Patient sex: F
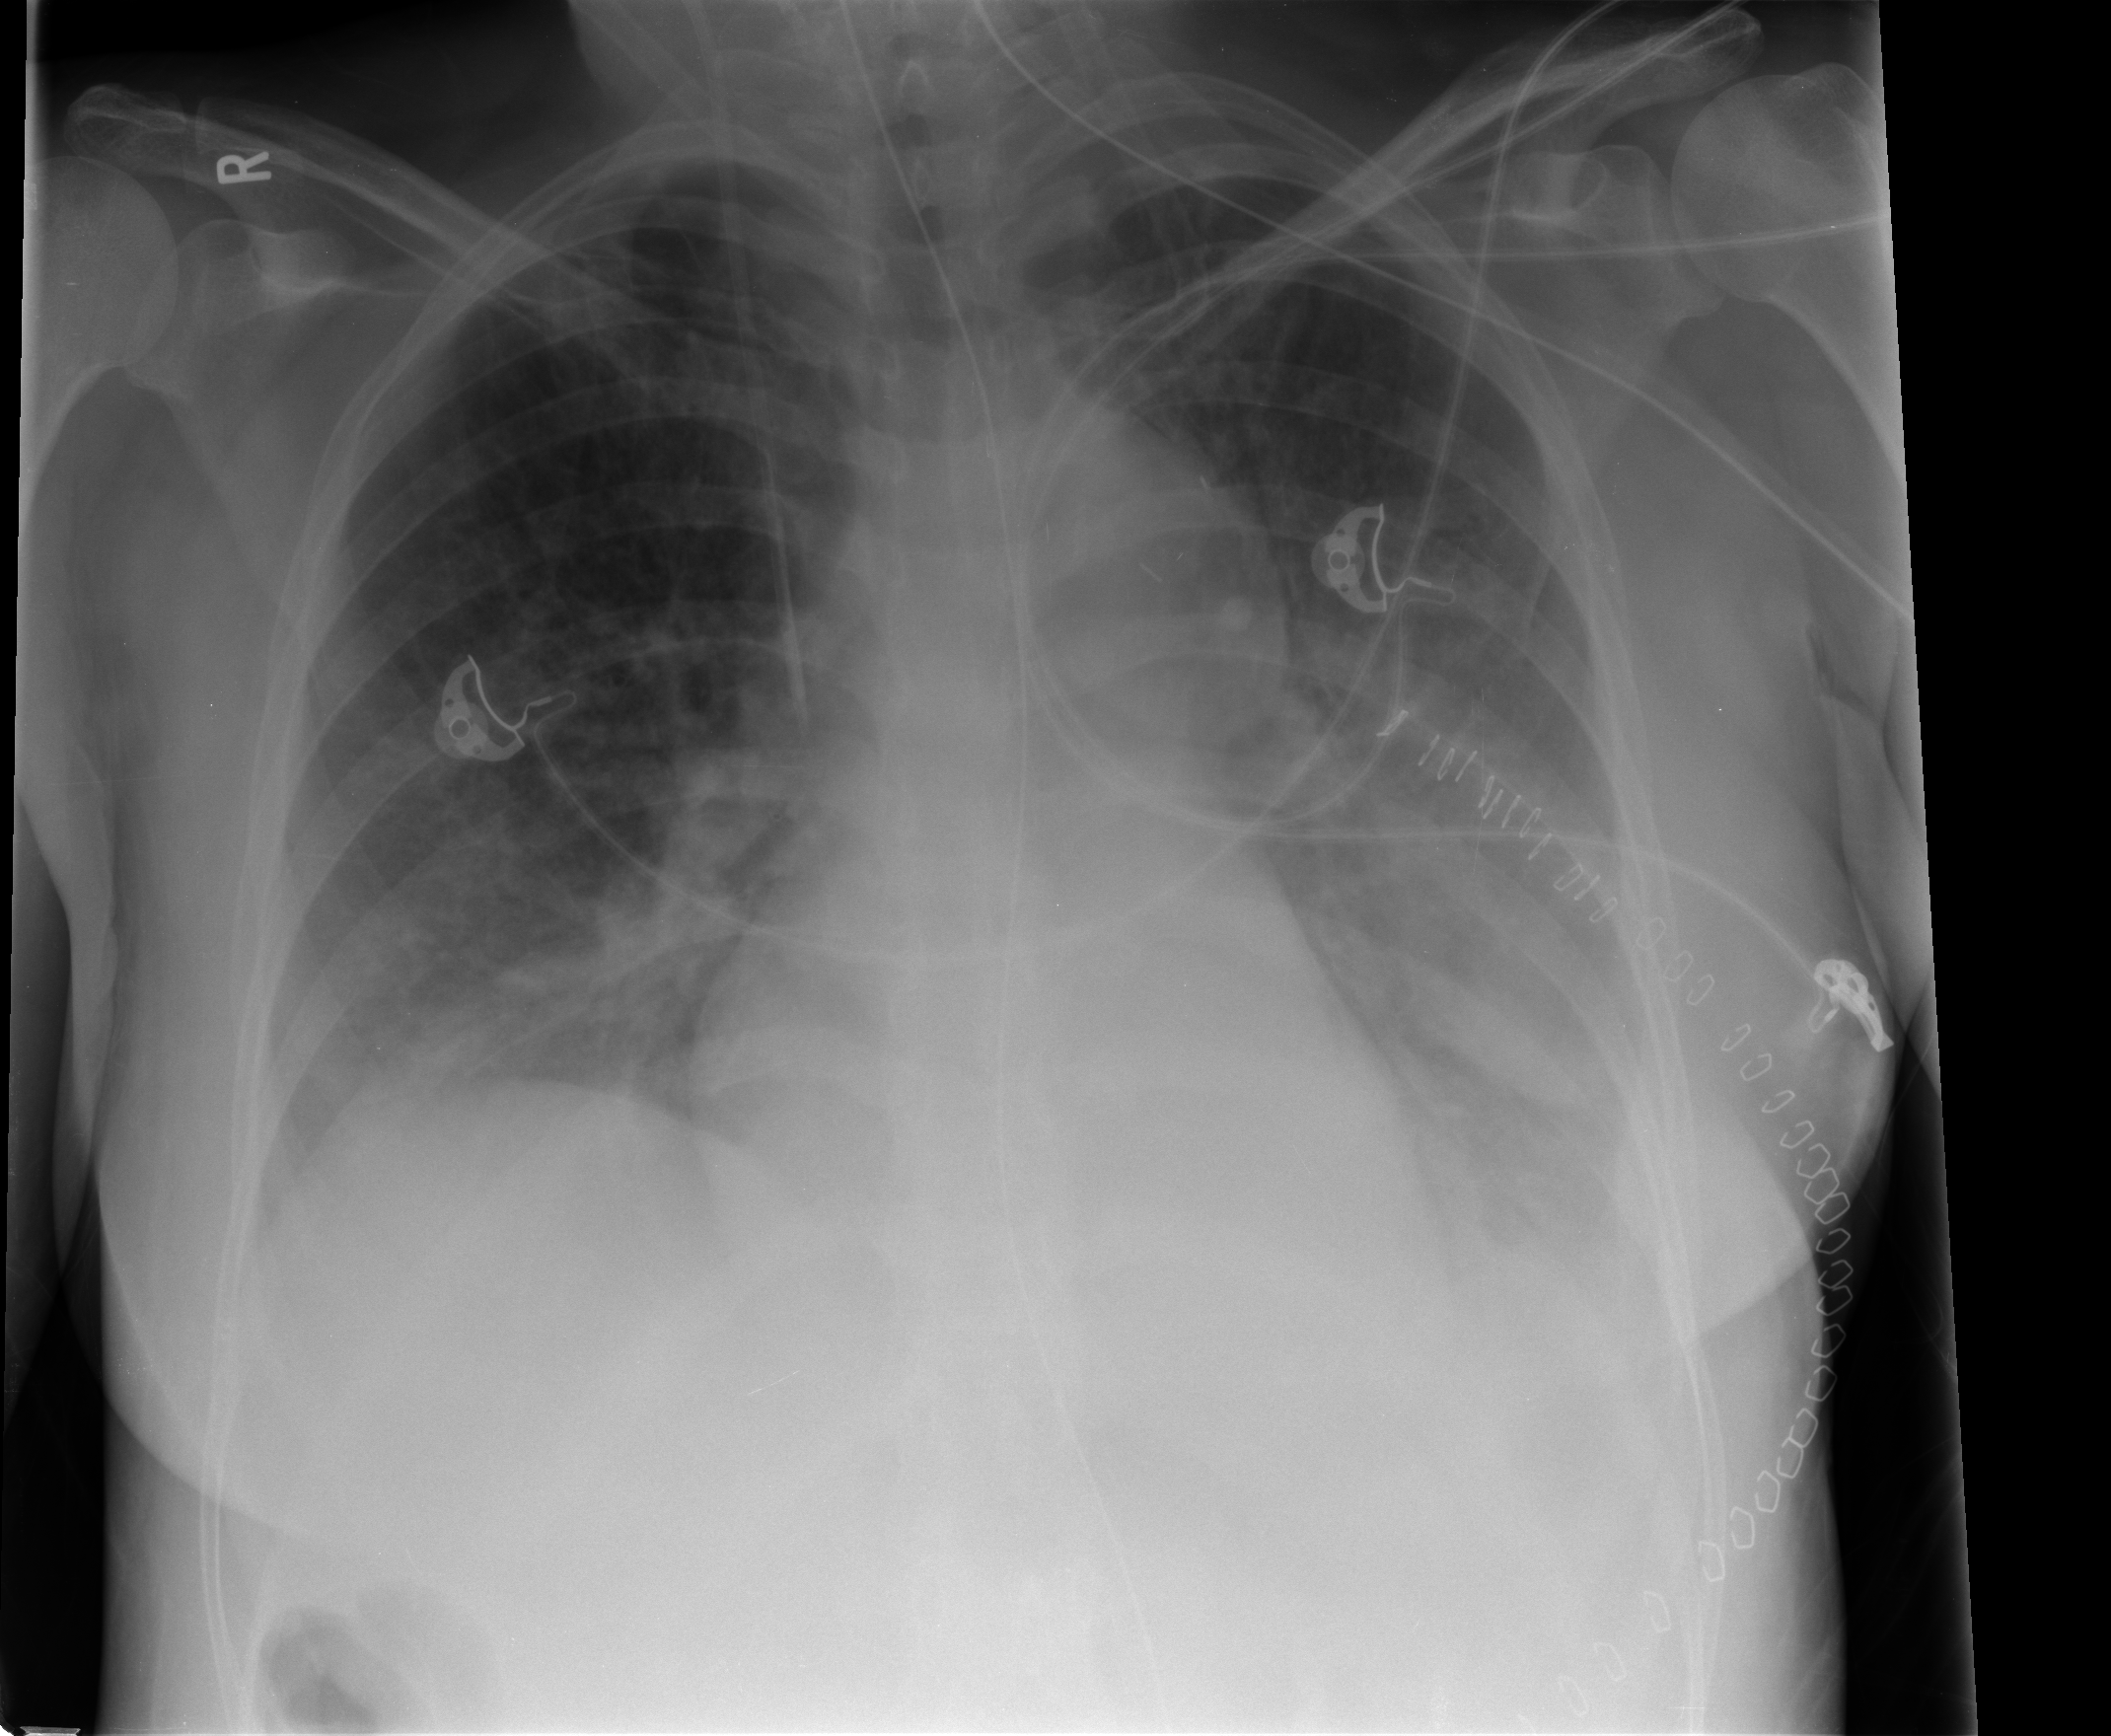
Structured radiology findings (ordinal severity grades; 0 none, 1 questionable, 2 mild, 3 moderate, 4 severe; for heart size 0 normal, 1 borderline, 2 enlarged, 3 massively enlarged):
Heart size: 0
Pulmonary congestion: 2
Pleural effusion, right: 1
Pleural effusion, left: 3
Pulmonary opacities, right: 2
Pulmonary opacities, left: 1
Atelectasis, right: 2
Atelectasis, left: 3